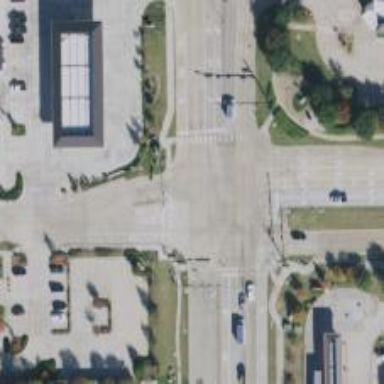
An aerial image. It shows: Secondary road with separate sidewalk.